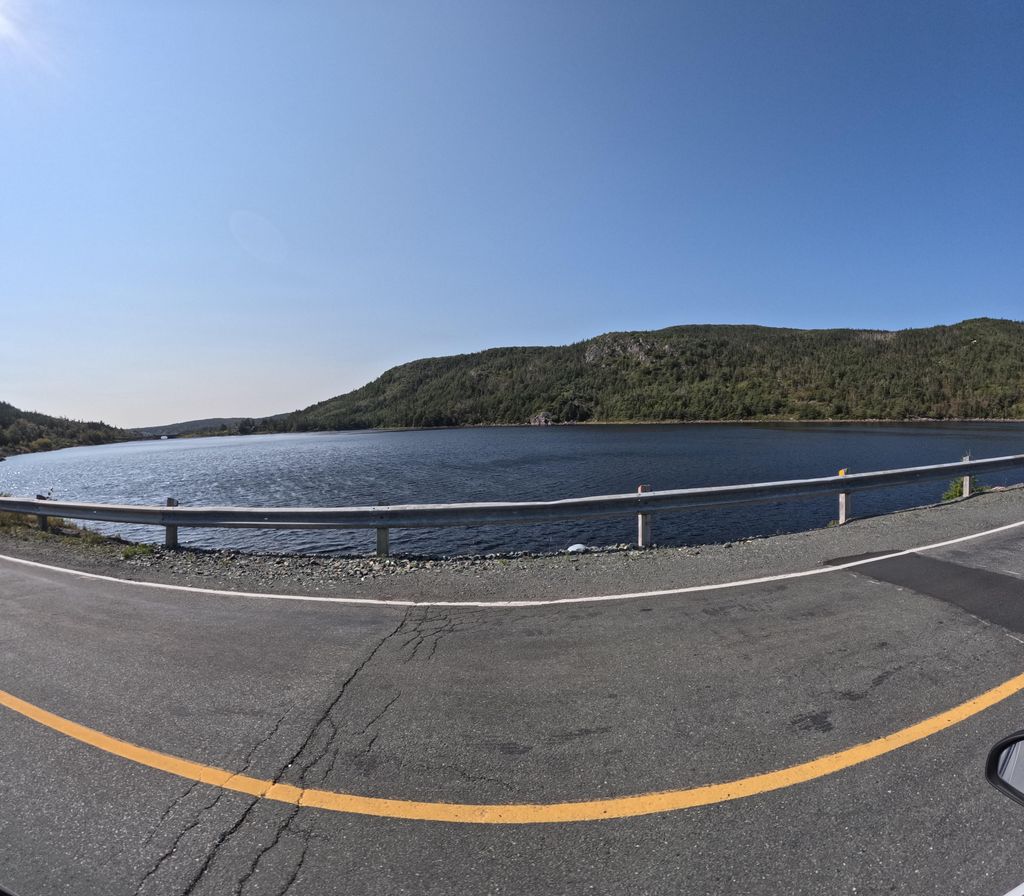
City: st_johns